Interaction volume radius: 10 \u00c5
Interaction volume height: 30 \u00c5
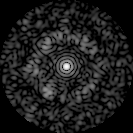
Disorder parameter: 0.7623